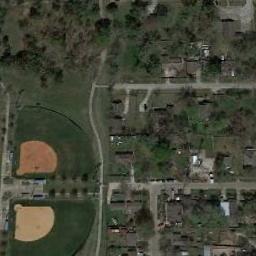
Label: baseball_diamond